Question: I am trying to replicate the functionality that Dribbble.com does with detecting the predominant colors in an Image. In the image below you can see a screenshot from Dribbble.com that shows the 8 predominant colors in the image to the left. Here is the actual page in the image <URL>
I need to be able to do this in PHP, once I get the colors I need I will save them to a database so the processing does not need to be run on every page load.
After some research on how to get these colors out of an Image, some people said you simply examine an image pixel by pixel and then save the colors that occur the most. Other say there is more to it and that getting the colors that exist the most frequent won't give the desired affect. They say you need to Quantize the image/colors (I am lost at this point).
In the image below the Dribble shot below is a Javascript library that does the same thing, that page can be viewed here <URL>
Viewing the source of that page I can see there is a Javascript file named 'quantize.js' and the results are really good. So I am hoping to be able to do what that Javascript library does but with PHP and GD/ImageMagick

---
I had found this function that will return the colors and count in an Image with PHP but the results are different from the Javascript version above and the Dribble results
'''
/**
* Returns the colors of the image in an array, ordered in descending order, where the keys are the colors, and the values are the count of the color.
*
* @return array
*/
function Get_Color()
{
if (isset($this->image))
{
$PREVIEW_WIDTH = 150; //WE HAVE TO RESIZE THE IMAGE, BECAUSE WE ONLY NEED THE MOST SIGNIFICANT COLORS.
$PREVIEW_HEIGHT = 150;
$size = GetImageSize($this->image);
$scale=1;
if ($size[0]>0)
$scale = min($PREVIEW_WIDTH/$size[0], $PREVIEW_HEIGHT/$size[1]);
if ($scale < 1)
{
$width = floor($scale*$size[0]);
$height = floor($scale*$size[1]);
}
else
{
$width = $size[0];
$height = $size[1];
}
$image_resized = imagecreatetruecolor($width, $height);
if ($size[2]==1)
$image_orig=imagecreatefromgif($this->image);
if ($size[2]==2)
$image_orig=imagecreatefromjpeg($this->image);
if ($size[2]==3)
$image_orig=imagecreatefrompng($this->image);
imagecopyresampled($image_resized, $image_orig, 0, 0, 0, 0, $width, $height, $size[0], $size[1]); //WE NEED NEAREST NEIGHBOR RESIZING, BECAUSE IT DOESN'T ALTER THE COLORS
$im = $image_resized;
$imgWidth = imagesx($im);
$imgHeight = imagesy($im);
for ($y=0; $y < $imgHeight; $y++)
{
for ($x=0; $x < $imgWidth; $x++)
{
$index = imagecolorat($im,$x,$y);
$Colors = imagecolorsforindex($im,$index);
$Colors['red']=intval((($Colors['red'])+15)/32)*32; //ROUND THE COLORS, TO REDUCE THE NUMBER OF COLORS, SO THE WON'T BE ANY NEARLY DUPLICATE COLORS!
$Colors['green']=intval((($Colors['green'])+15)/32)*32;
$Colors['blue']=intval((($Colors['blue'])+15)/32)*32;
if ($Colors['red']>=256)
$Colors['red']=240;
if ($Colors['green']>=256)
$Colors['green']=240;
if ($Colors['blue']>=256)
$Colors['blue']=240;
$hexarray[]=substr("0".dechex($Colors['red']),-2).substr("0".dechex($Colors['green']),-2).substr("0".dechex($Colors['blue']),-2);
}
}
$hexarray=array_count_values($hexarray);
natsort($hexarray);
$hexarray=array_reverse($hexarray,true);
return $hexarray;
}
else die("You must enter a filename! (\$image parameter)");
}
'''
So I am asking if anyone knows how I can do such a task with PHP? Possibly something exist already that you know of or any tips to put me a step closer to doing this would be appreciated
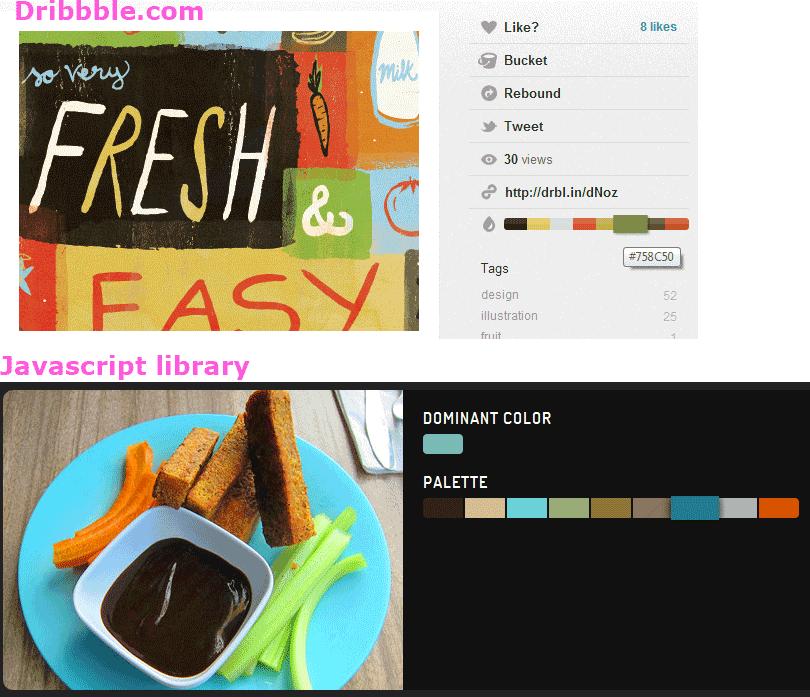
Answer: Here's exactly what you're looking for in PHP: <URL>
Example :
'''
use League\ColorExtractor\Palette;
$palette = Palette::fromFilename('some/image.png');
$topEightColors = $palette->getMostUsedColors(8);
'''